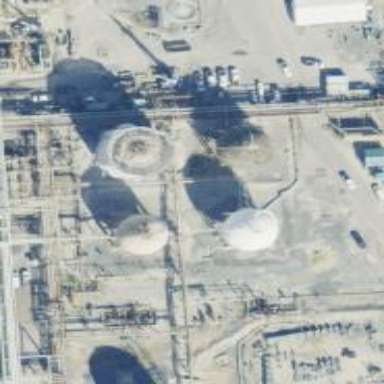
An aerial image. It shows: Storage tank with man-made structure.